Question:
Hi, I am using '.columns' attribute in pandas and I am getting 'INDEX' at the beginning, can someone please let me know that why 'INDEX' is mentioned at the beginning.
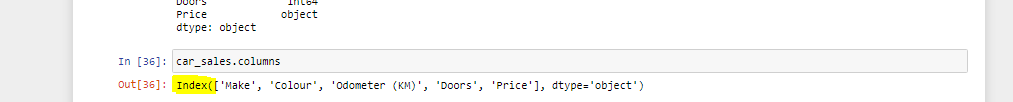
Answer: Answered before <URL>.
> Immutable ndarray implementing an ordered, sliceable set. The basic object storing axis labels for all pandas objects
If you are just expecting values then you've to go a little bit more. As '.columns' returns an Index , '.columns.values' returns an array and a helper function '.tolist' returns a list of column names.
'''
car_sales.columns.values.tolist()
'''
You can use this 'car_sales.columns.tolist()' too but won't perform good in large dataframes.